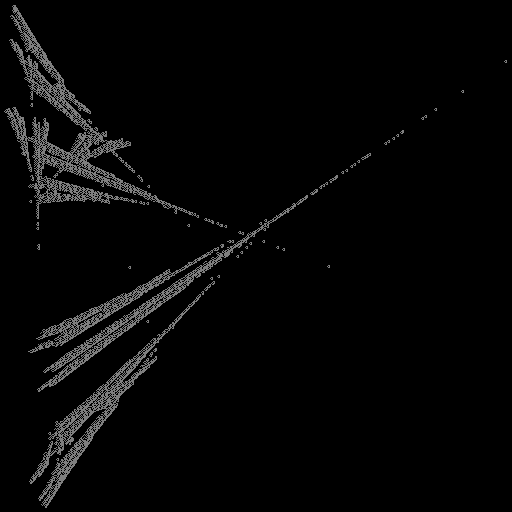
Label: ginkgo